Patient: sex M, age 66
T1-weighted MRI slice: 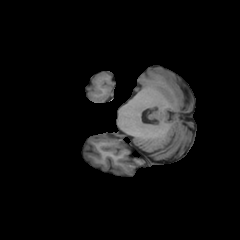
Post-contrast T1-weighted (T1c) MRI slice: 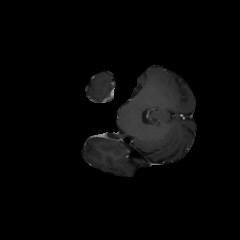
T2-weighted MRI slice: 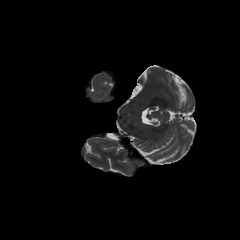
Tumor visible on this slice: no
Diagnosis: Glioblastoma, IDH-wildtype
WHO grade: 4